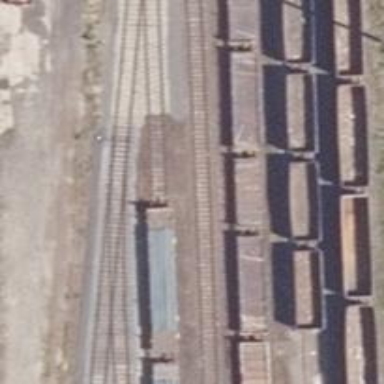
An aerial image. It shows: Railway spur service.